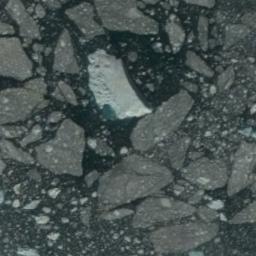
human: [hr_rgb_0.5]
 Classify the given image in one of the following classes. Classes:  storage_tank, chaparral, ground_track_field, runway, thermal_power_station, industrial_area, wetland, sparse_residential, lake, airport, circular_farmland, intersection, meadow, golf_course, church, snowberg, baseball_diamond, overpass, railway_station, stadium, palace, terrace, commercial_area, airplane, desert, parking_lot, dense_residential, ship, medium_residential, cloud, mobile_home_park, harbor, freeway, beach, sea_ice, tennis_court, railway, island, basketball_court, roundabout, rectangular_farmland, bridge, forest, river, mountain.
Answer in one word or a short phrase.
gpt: sea_ice